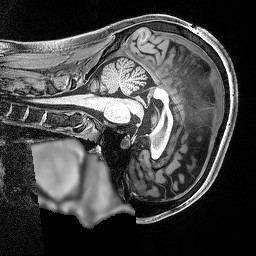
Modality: T1w
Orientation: sagittal
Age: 31
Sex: male
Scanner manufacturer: siemens
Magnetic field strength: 3 T
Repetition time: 2.5 s
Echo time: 0.0029 s